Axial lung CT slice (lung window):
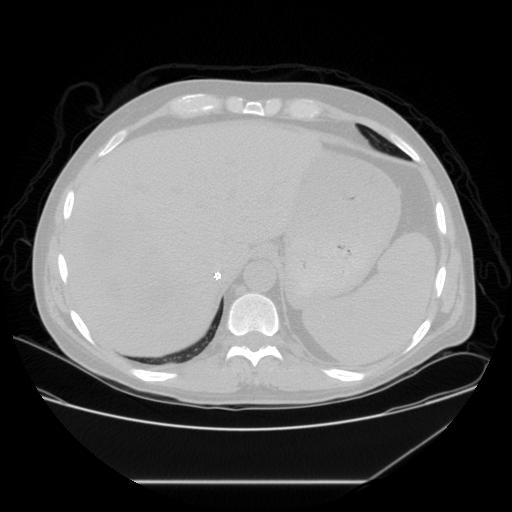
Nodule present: no